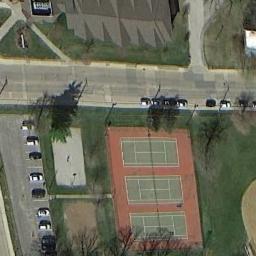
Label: tennis_court